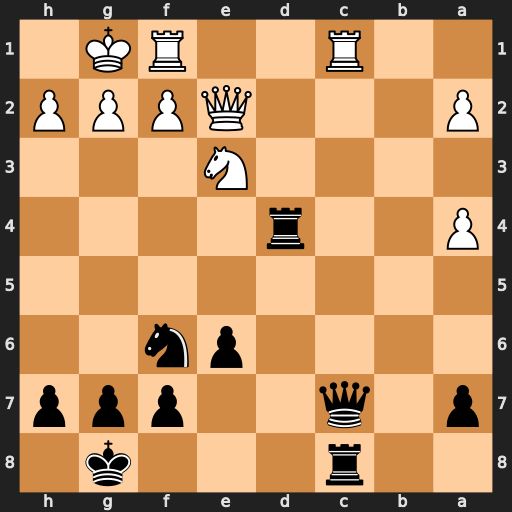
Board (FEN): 2r3k1/p1q2ppp/4pn2/8/P2r4/4N3/P3QPPP/2R2RK1
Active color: b
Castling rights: -
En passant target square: -
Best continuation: Qxc1 Rxc1 Rxc1+